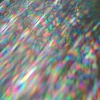
Label: sunburn